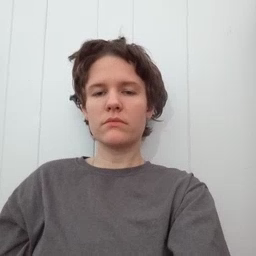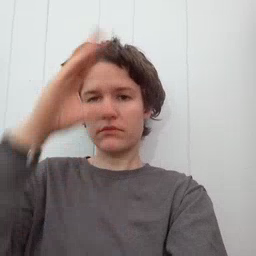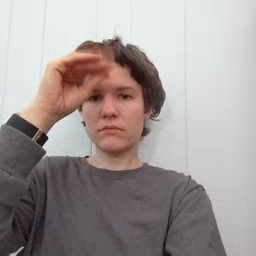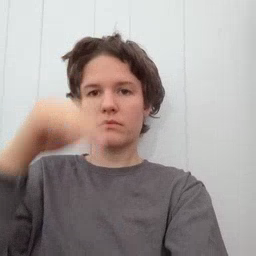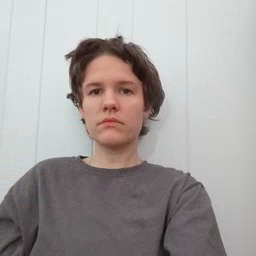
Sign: boy